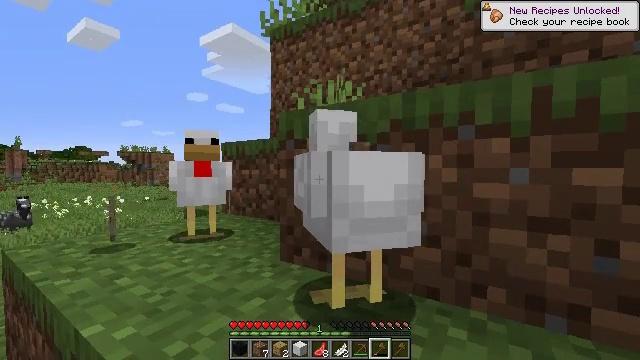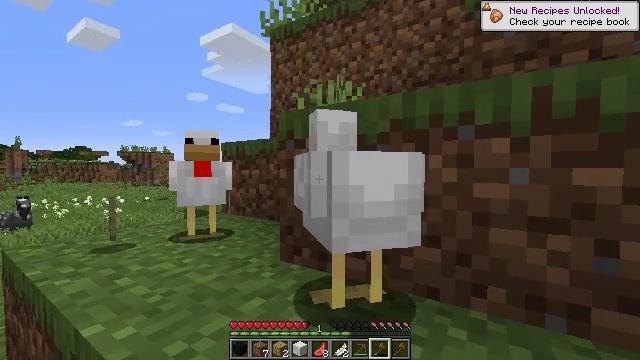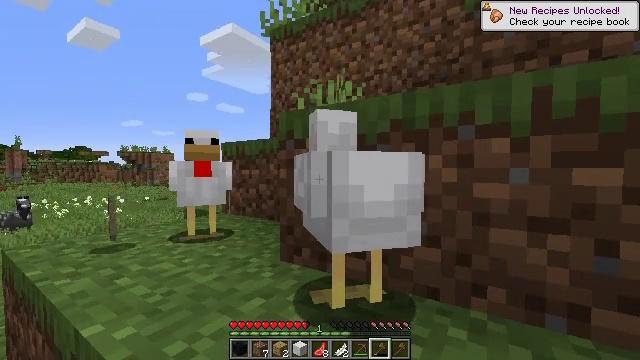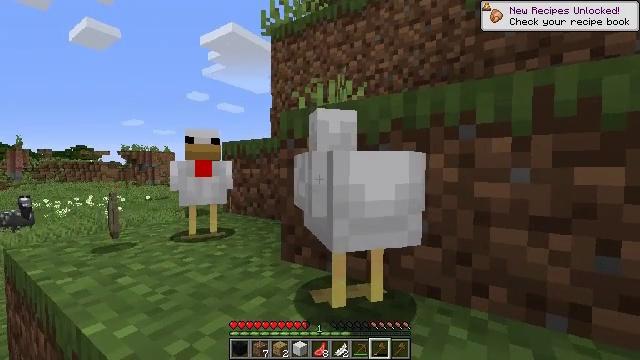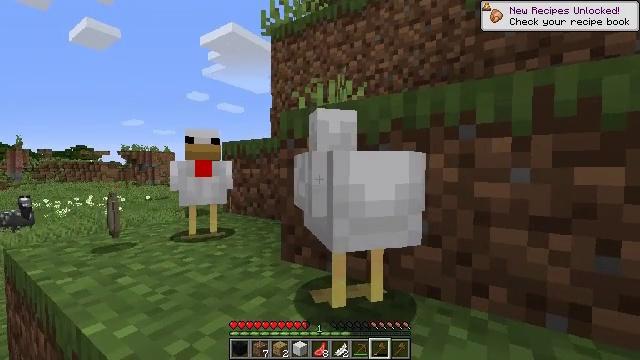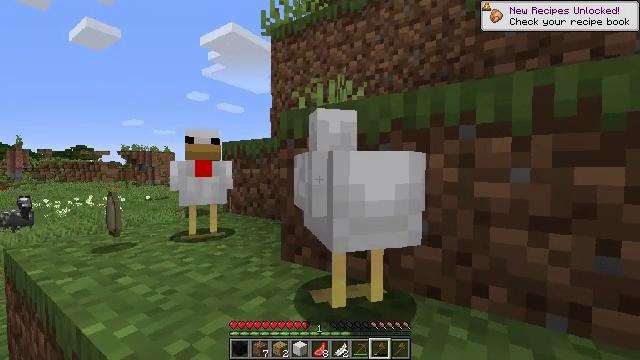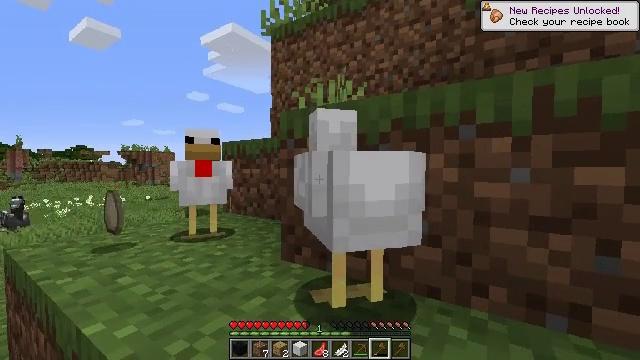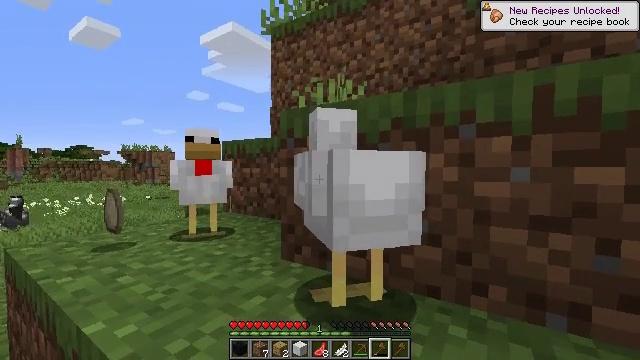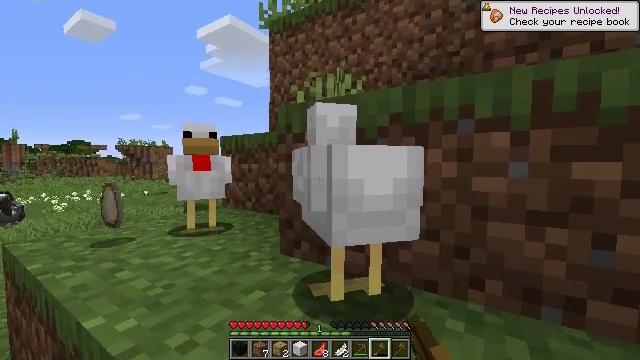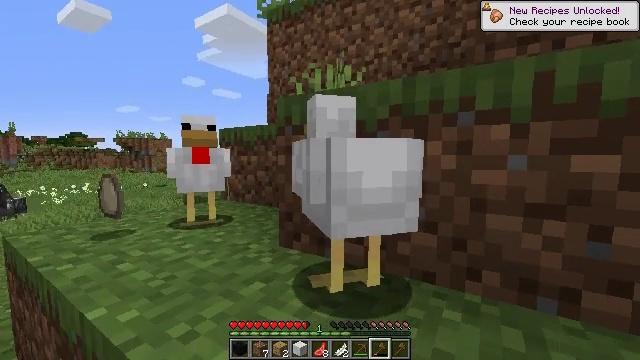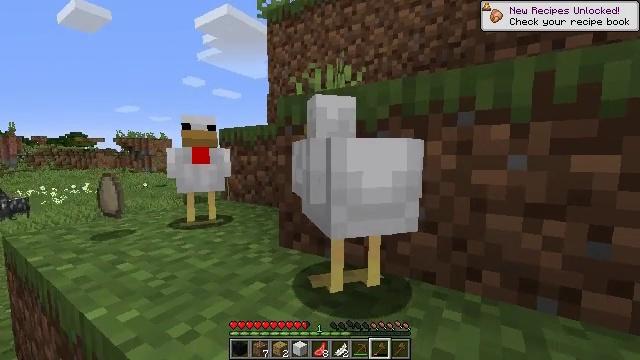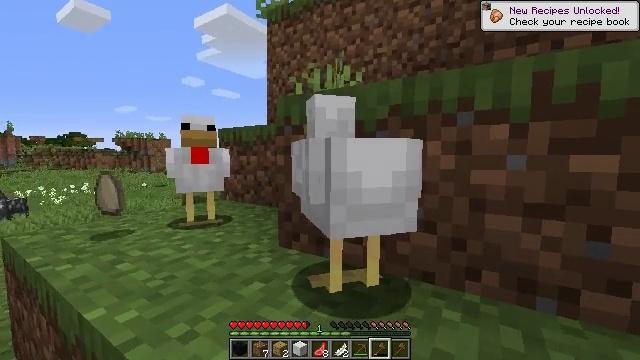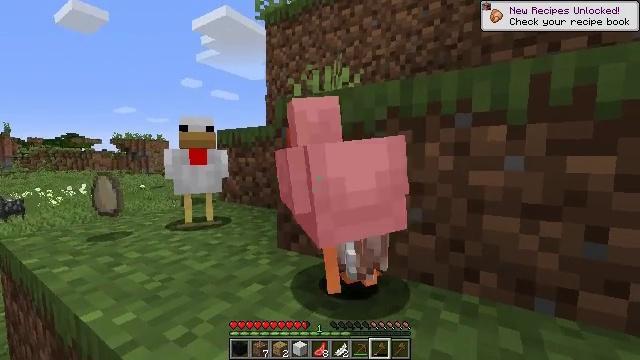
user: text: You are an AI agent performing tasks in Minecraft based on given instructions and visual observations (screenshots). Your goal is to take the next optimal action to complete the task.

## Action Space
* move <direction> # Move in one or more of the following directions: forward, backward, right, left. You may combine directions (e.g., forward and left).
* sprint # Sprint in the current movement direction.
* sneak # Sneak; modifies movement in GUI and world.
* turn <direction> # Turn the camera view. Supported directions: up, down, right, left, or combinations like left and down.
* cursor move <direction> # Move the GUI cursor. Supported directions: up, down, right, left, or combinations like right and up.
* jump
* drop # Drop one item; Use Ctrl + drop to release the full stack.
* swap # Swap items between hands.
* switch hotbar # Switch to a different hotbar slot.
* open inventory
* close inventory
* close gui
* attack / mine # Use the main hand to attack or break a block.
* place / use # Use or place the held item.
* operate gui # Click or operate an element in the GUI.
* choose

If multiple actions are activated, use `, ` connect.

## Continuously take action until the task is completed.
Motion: motion action
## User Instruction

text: Hunt animals.
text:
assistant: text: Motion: no_op
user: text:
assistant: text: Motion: no_op
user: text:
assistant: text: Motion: no_op
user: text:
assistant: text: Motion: no_op
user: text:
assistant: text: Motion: no_op
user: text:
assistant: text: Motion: no_op
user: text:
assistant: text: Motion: attack / mine
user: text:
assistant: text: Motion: turn down, attack / mine
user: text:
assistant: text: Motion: turn down, attack / mine
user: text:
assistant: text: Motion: no_op
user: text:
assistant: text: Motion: no_op
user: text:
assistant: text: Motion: no_op
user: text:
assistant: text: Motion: no_op